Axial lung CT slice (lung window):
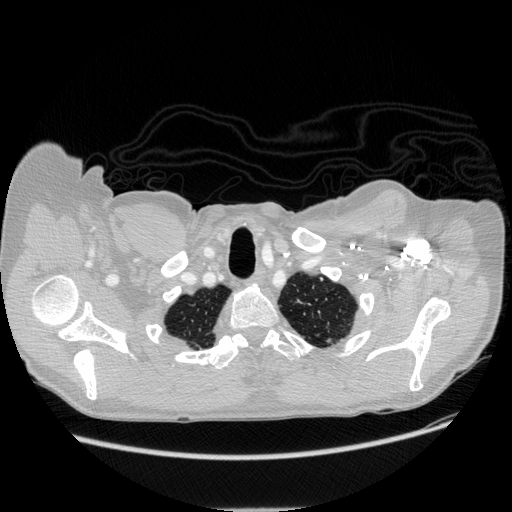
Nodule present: no